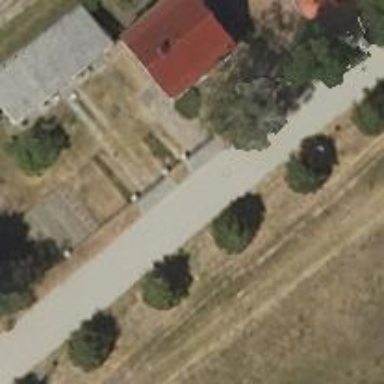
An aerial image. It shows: Driveway leading to service road.